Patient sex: M
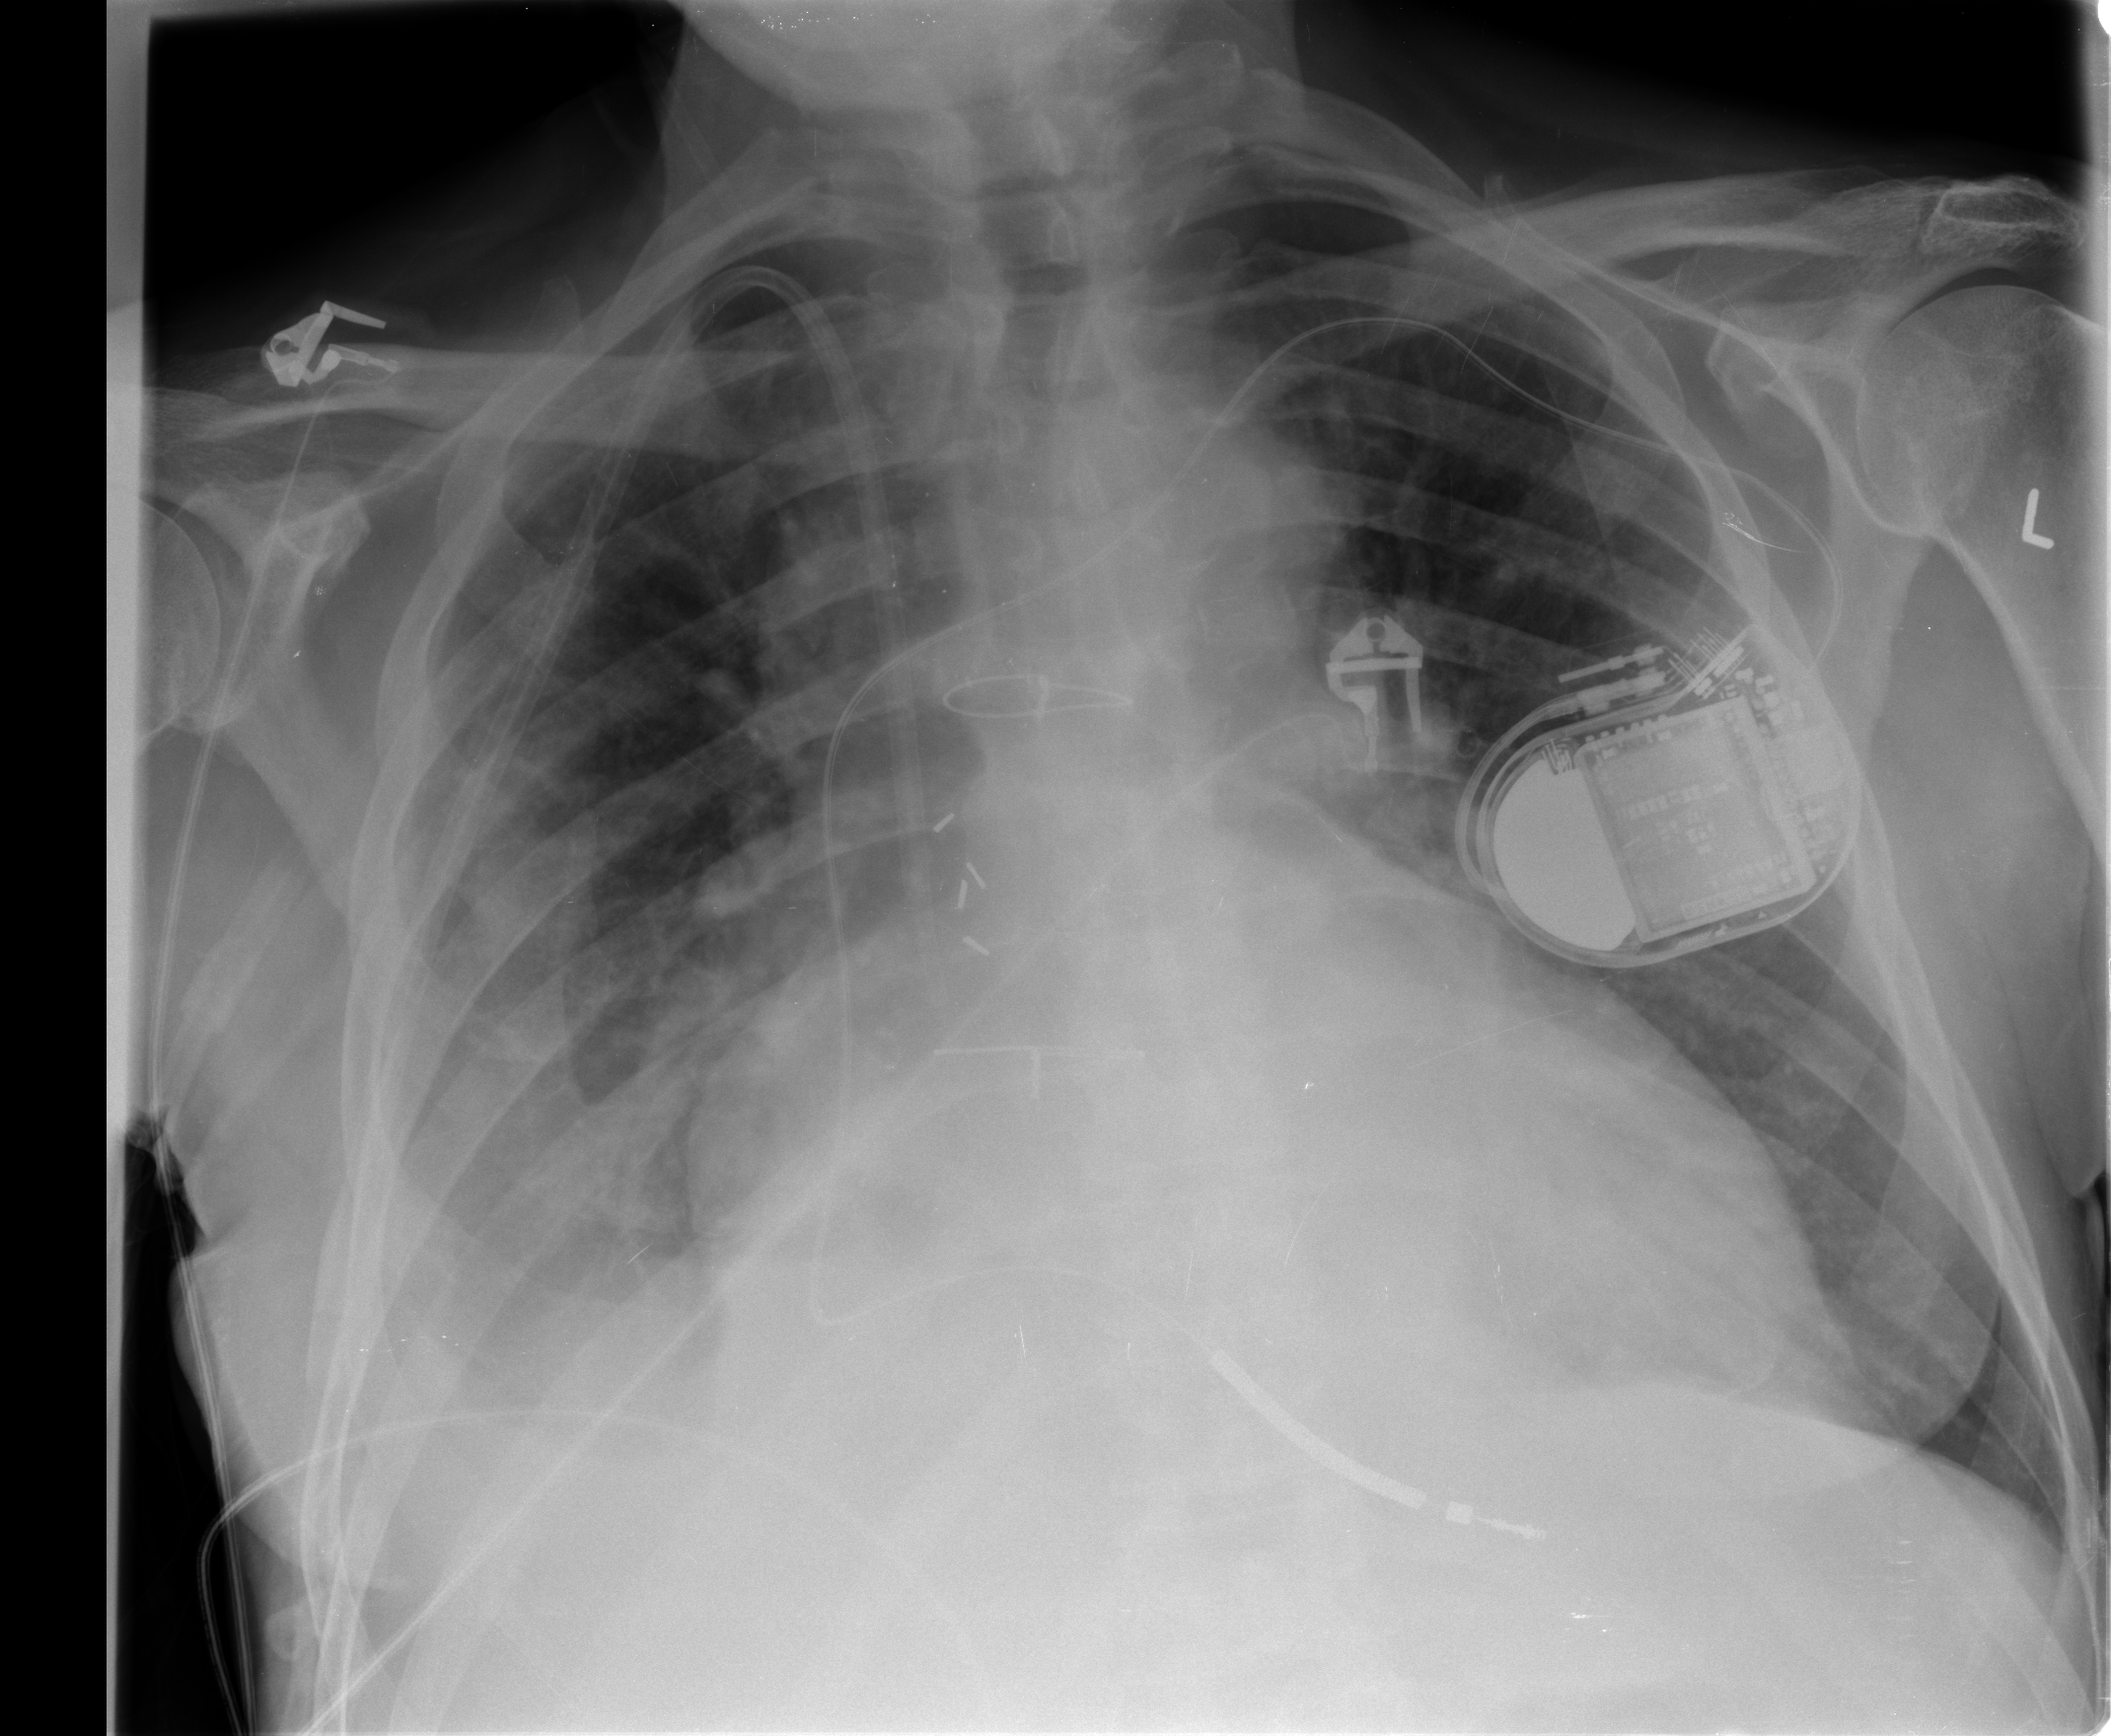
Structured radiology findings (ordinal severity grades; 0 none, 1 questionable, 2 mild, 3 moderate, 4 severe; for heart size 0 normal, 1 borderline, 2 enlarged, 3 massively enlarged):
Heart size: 3
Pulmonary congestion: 2
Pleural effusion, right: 3
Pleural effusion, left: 0
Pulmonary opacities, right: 0
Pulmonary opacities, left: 0
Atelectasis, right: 2
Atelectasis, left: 0